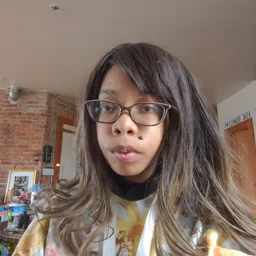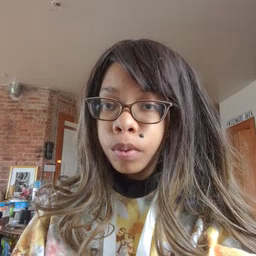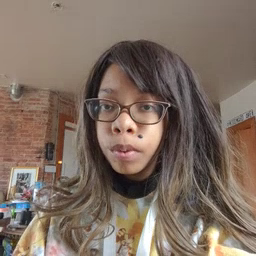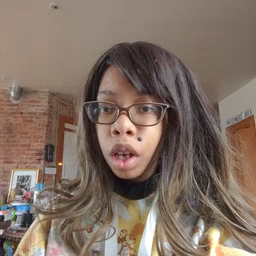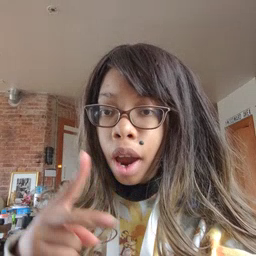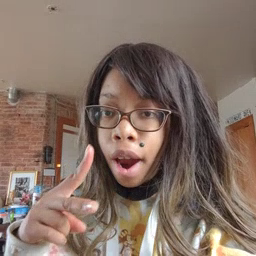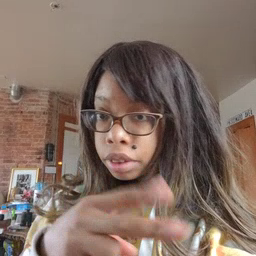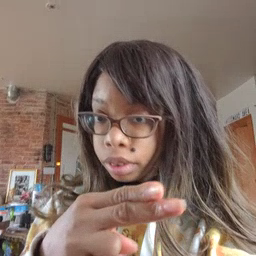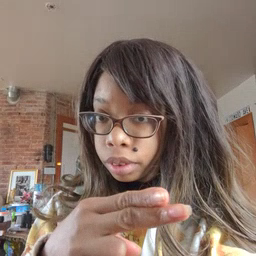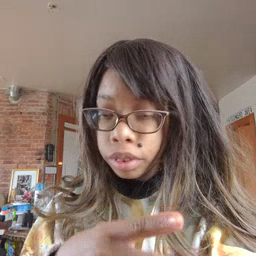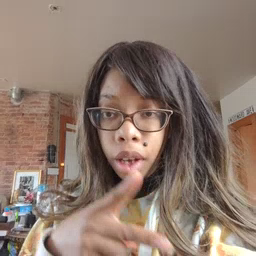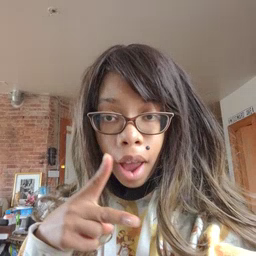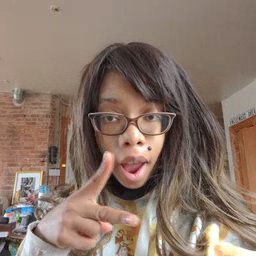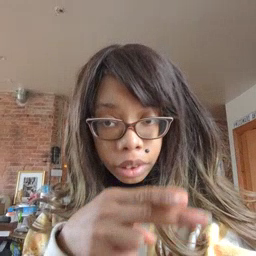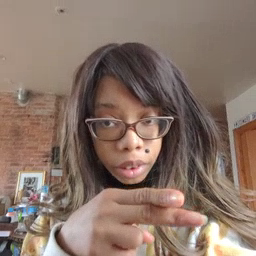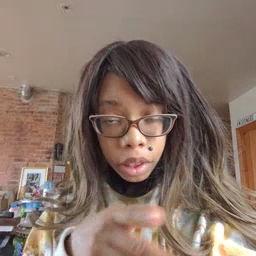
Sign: cut